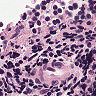
Metastatic tissue present: no